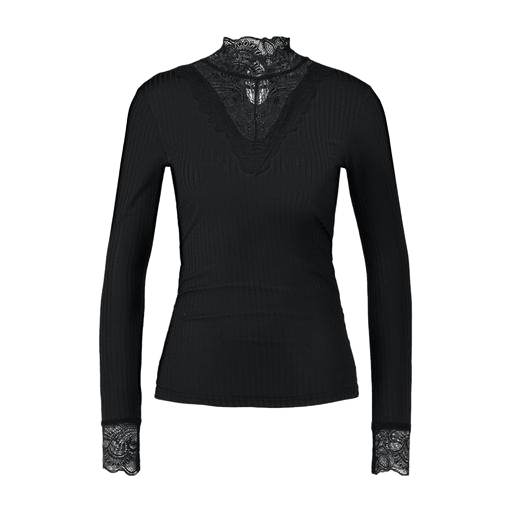
black henley long-sleeved ribbed-jersey top, black long-sleeved lace top, vero moda black high neck blouse, white background